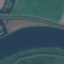
Land use / land cover: River